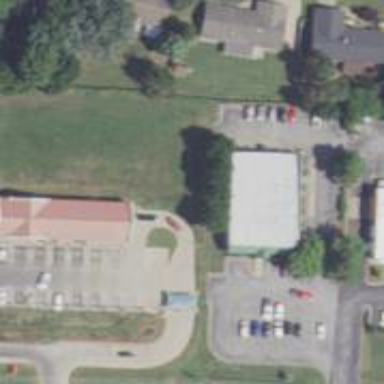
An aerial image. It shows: Healthcare clinic.